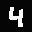
Label: 4